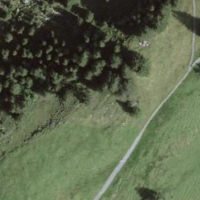
EUNIS habitat code: 23
Species observed at this site:
Arnica montana